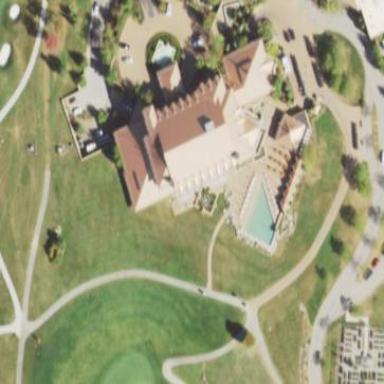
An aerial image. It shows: Hotel building.